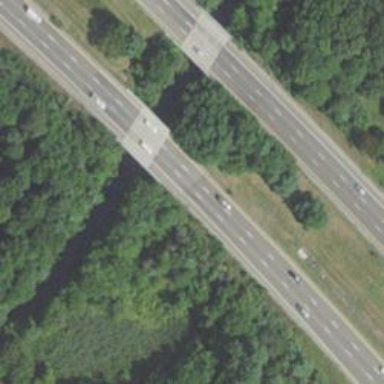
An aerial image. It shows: Asphalt bridge over motorway.